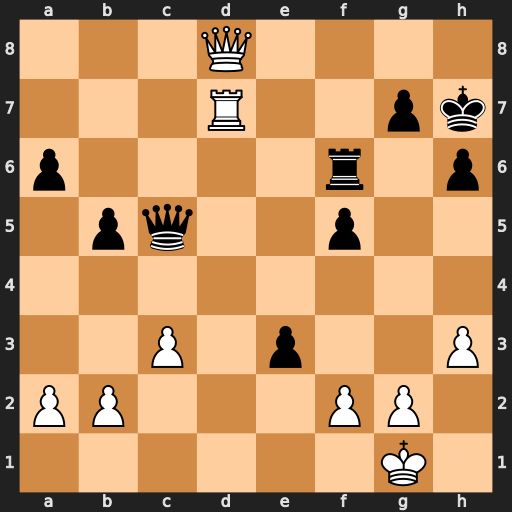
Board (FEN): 3Q4/3R2pk/p4r1p/1pq2p2/8/2P1p2P/PP3PP1/6K1
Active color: w
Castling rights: -
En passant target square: -
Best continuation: Qxf6 exf2+ Kf1 Qc4+ Kxf2